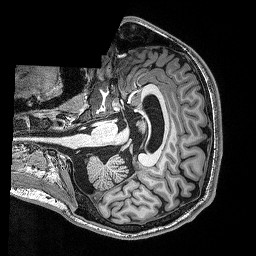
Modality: T1w
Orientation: axial